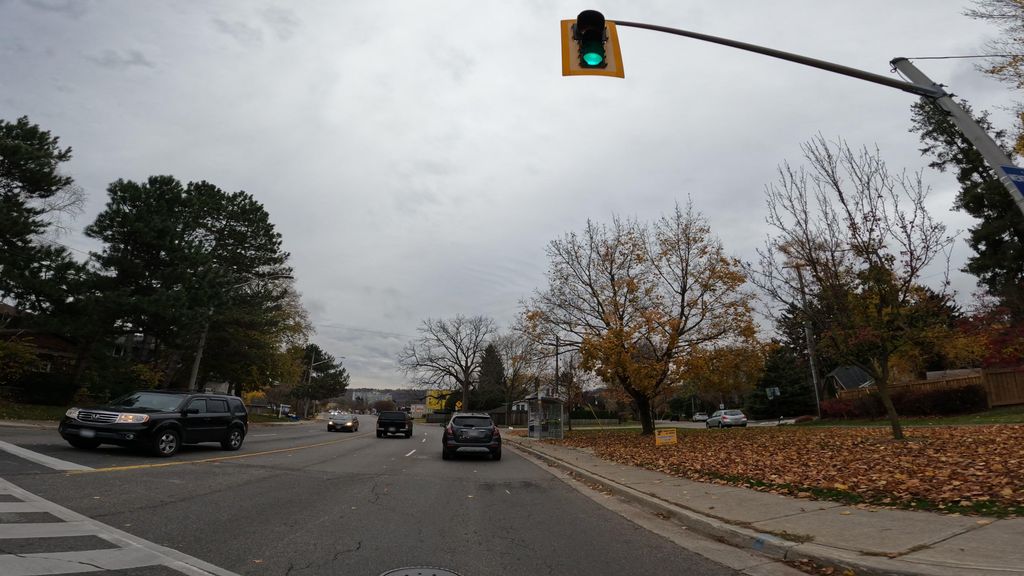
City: hamilton